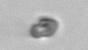
Label: Heterocapsa_rotundata